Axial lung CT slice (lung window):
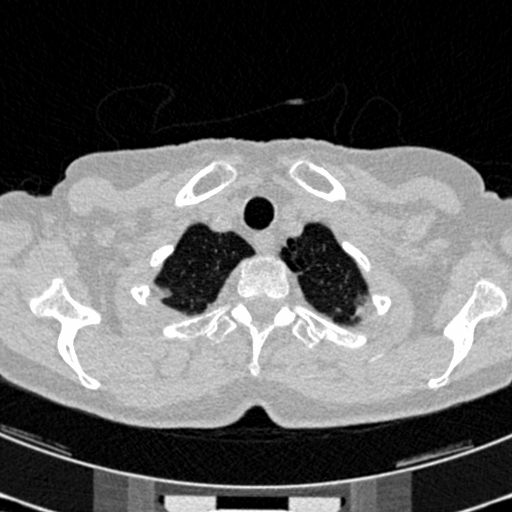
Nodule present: no